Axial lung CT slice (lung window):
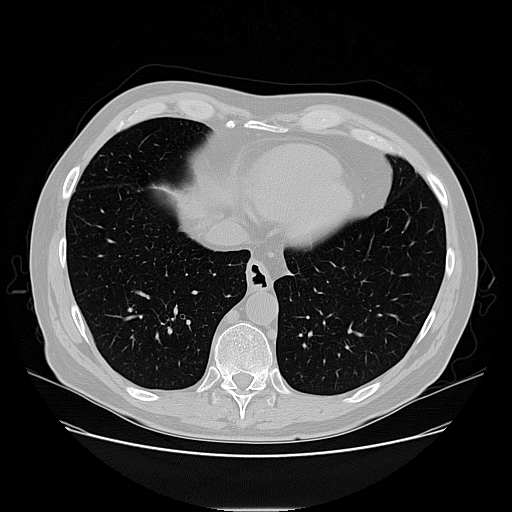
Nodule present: no